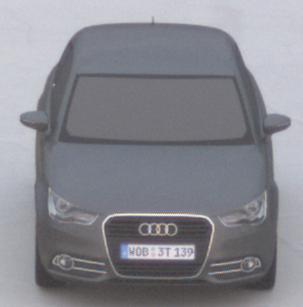
Make: Audi
Model: A1 Sportback 1.2 TFSI
Detailed model: A1 (8X) Sportback
Model produced from: 2012/03
Model produced until: 2014/11
Doors: 5
Color: gray
Road condition: dry road
Daytime: sunrise or sunset
Contrast: low contrast